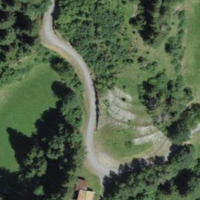
EUNIS habitat code: 43
Species observed at this site:
Campanula trachelium